Here is the envelope spectrum of one vibration snapshot from a rolling-element bearing, with each characteristic fault-frequency family marked on the frequency axis. Classify the bearing condition as one of: normal, inner_race, outer_race, ball.
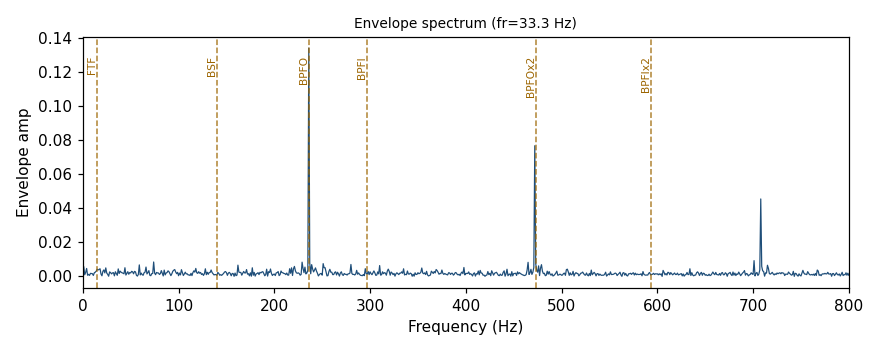
Answer: outer_race